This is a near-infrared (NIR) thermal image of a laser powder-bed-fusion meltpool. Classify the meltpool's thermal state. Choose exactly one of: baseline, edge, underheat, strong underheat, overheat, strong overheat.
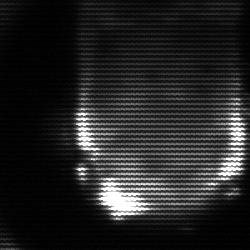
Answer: baseline